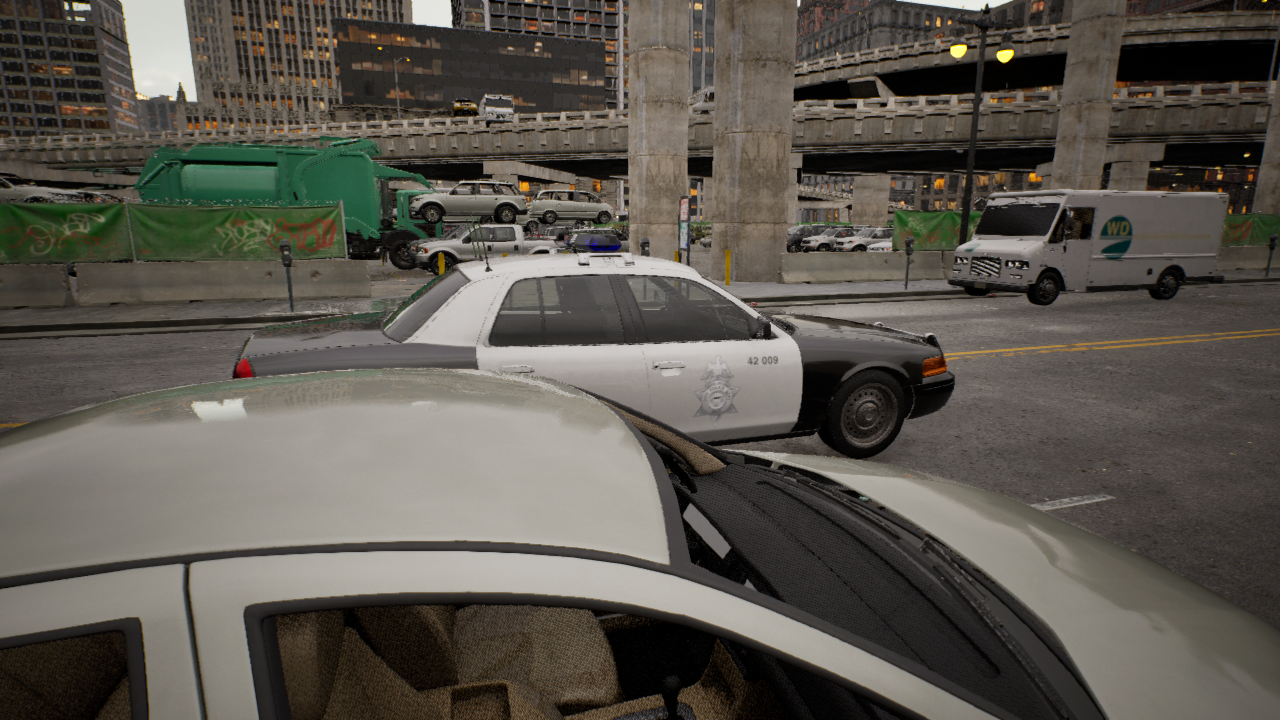
Venue: downtown
Lighting: golden hour
Vehicle rig: sedan